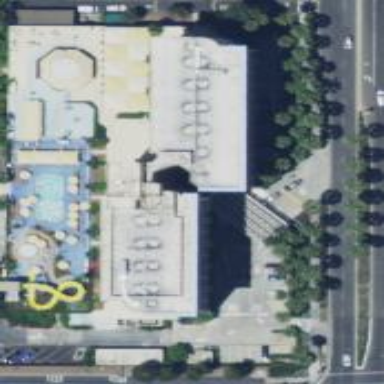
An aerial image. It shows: Fitness center located in leisure land.